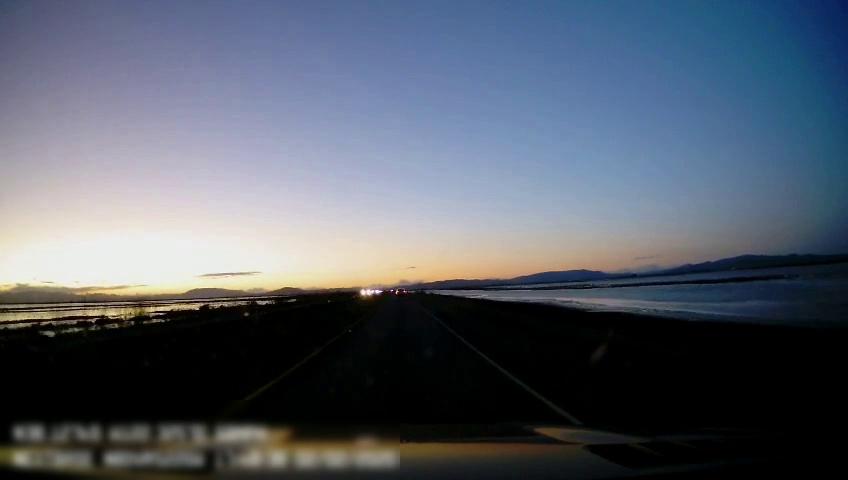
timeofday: Dusk/Dawn/Twilight
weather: Sunny
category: Drivable Space
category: Vehicles | Car
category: Lanes | Current Lane
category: Lanes | Current Lane